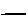
Label: line